Question: I have the following script:
'''
import numpy as np
def f(x):
return x**2 + 3
def integration(a, b, n):
dx = (b - a) / n
integration = 0
for i in np.arange(1, n + 1):
integration += f(a + i * dx)
integration *= dx
return integration
print(integration (0, 5, 10000))
'''
Now, I want to plot the curve of the 'f(x)' in the range described by 'a' and 'b' with integration area beneath it, so I can get something like this:

I know how to do the first part, ie plot the 'f(x)' curve in a specific range:
'''
import matplotlib.pylab as pl
x = np.linspace(0, 5, 10000)
def f(x):
return x**2 + 3
pl.plot(x, f(x))
pl.xlim([-1, 6])
pl.show()
'''
...but I lack the rest. I'll be grateful for help.
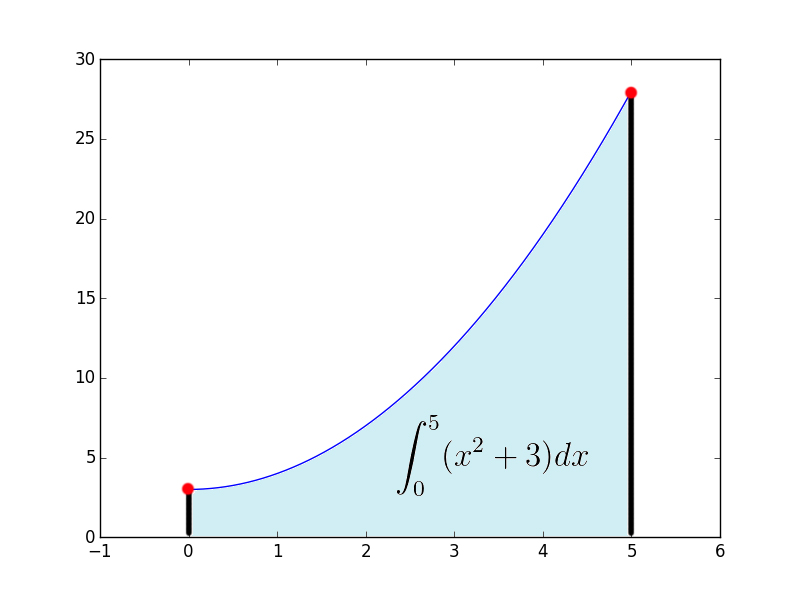
Answer: Thanks to @Evert comment here is a working solution:
'''
'''
According to the rectangle rule.
'''
import numpy as np
import matplotlib.pylab as pl
from matplotlib.patches import Polygon
# Function definition.
def f(x):
return x ** 2 + 3
# Integration calculation.
def integration(a, b, n):
dx = (b - a) / n
integration = 0
for i in np.arange(1, n + 1):
integration += f(a + i * dx)
integration *= dx
return integration
# Define integral limits.
a, b = 0, 5
# Define x and y arrays.
x = np.linspace(0, 10, 10000)
y = f(x)
# Plot x and y.
fig, ax = pl.subplots()
pl.plot(x, y, 'b', linewidth = 2)
pl.xlim(xmin = -1, xmax = 11)
pl.ylim(ymin = 0)
# Shade area of the integration beneath the f(x) curve.
ix = np.linspace(a, b, 10000)
iy = f(ix)
verts = [(a, 0)] + list(zip(ix, iy)) + [(b, 0)]
poly = Polygon(verts, facecolor = '0.9', edgecolor = '0.5')
ax.add_patch(poly)
# Print equation text.
pl.text(0.5 * (a + b), 60, r"$\int_{a}^{b}f(x)dx=%.2f$" %integration(a, b, 10000),
horizontalalignment = 'center', fontsize = 20)
# Add x and y axes labels.
pl.figtext(0.9, 0.05, '$x$')
pl.figtext(0.1, 0.9, '$y$')
# Remove right and top plot delimeter lines.
ax.spines['right'].set_visible(False)
ax.spines['top'].set_visible(False)
ax.xaxis.set_ticks_position('bottom')
# Add a and b ticks on x axis.
ax.set_xticks((a, b))
ax.set_xticklabels(('$a=%d$' %a, '$b=%d$' %b))
ax.set_yticks([])
# Show the plot.
pl.show()
'''